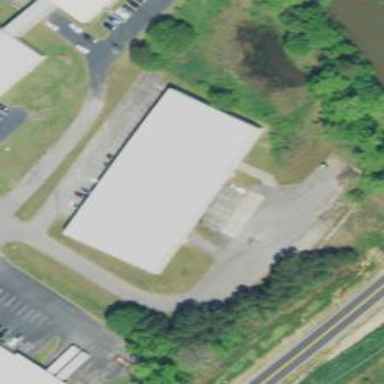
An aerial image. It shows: Warehouse building.